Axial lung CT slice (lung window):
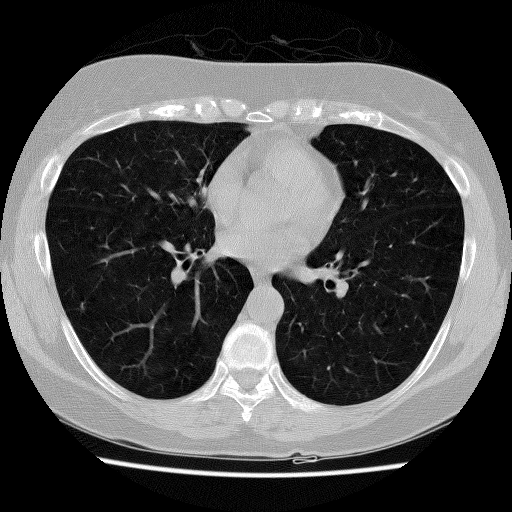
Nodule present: no